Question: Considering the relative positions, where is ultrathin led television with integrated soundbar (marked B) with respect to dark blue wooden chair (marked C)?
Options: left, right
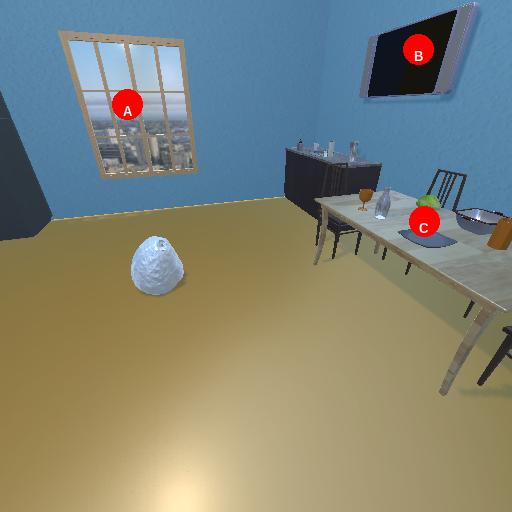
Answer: left